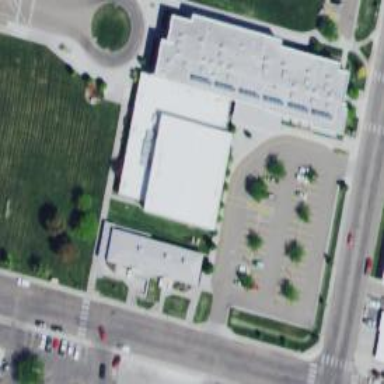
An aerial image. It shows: School building with school amenities.